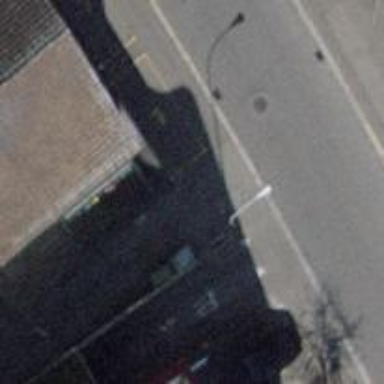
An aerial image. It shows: Support pole.